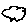
Label: cloud